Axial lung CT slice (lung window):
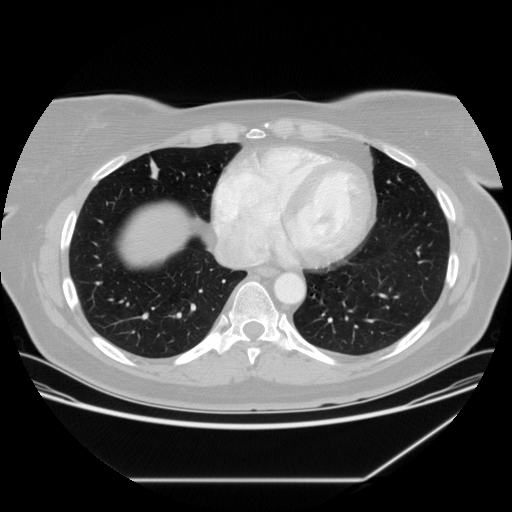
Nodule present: no